九年级 · 解析几何
如图, $\triangle A B C$ 的三个顶点分别在正方形网格的格点上, 则 $\tan C$ 的值是 ( )

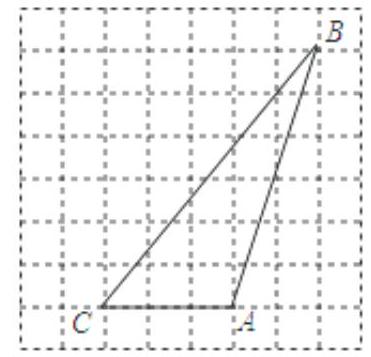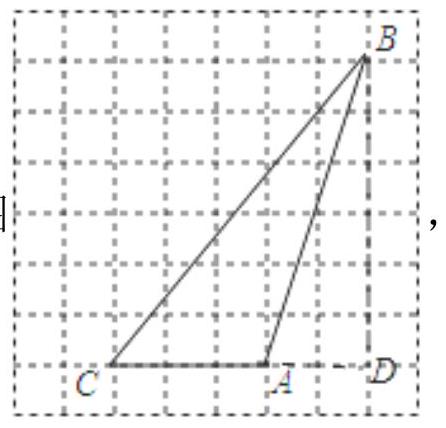
A. $\frac{6}{5}$
B. $\frac{2 \sqrt{10}}{3}$
c. $\frac{5}{6}$
D. $\frac{3 \sqrt{10}}{3}$
答案: A
解析: 【分析】根据在直角三角形中, 锐角的正切为对边比邻边, 可得答案.

解：如图

$\tan C=\frac{B D}{C D}=\frac{6}{5}$,

故选: A.